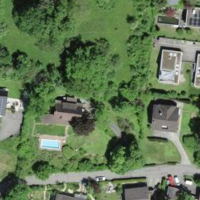
EUNIS habitat code: 55
Species observed at this site:
Fraxinus excelsior
Fagus sylvatica
Acer pseudoplatanus